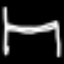
Label: bed